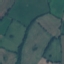
Land use / land cover: Pasture